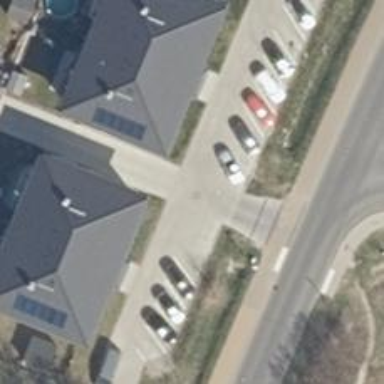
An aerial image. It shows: Road serving as parking aisle.